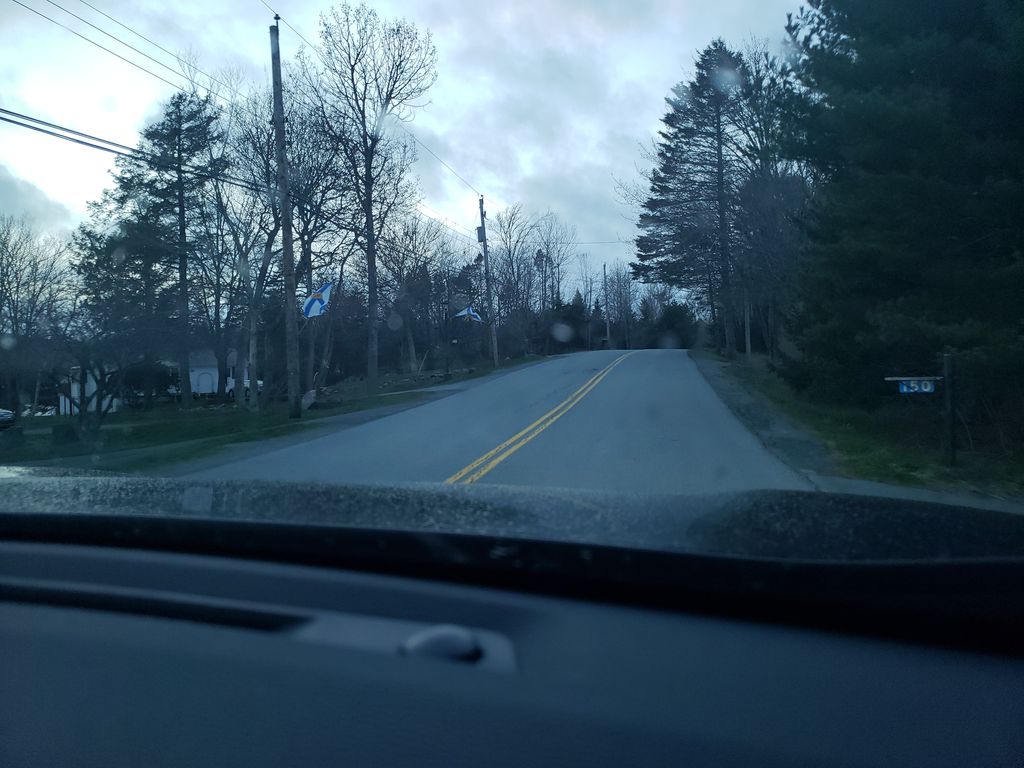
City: halifax